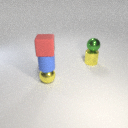
small yellow metal cylinder below small green metal sphere